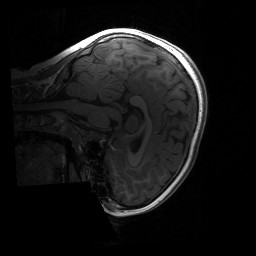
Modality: T1w
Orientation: sagittal
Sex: male
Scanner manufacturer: siemens
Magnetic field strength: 3 T
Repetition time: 1.9 s
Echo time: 0.00243 s